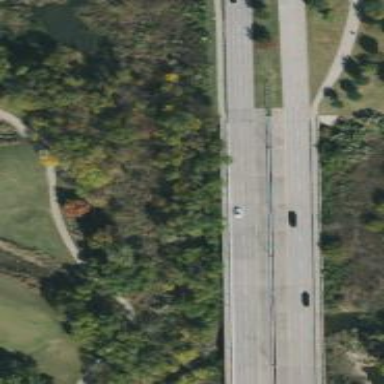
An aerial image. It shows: Secondary road bridge with separate sidewalk.